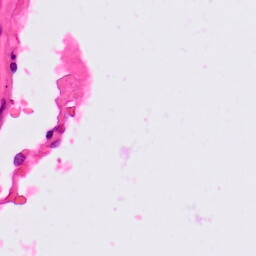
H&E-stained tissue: Lung